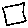
Label: square